Question: I have changed the internal "www" folder structure, i.e., moved "scss" folder to a folder "assets", created an "app" folder, etc. Now, when I am trying to run:
'ionic setup sass' (<URL>,
it creates a "css" folder in "www" but not "www/assets".
How can I update Ionic on structural changes? I have managed to update ".bowerrc" so it knows where to put packages, but it is only Bower that is aware of the new project structure.

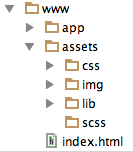
Answer: You can use whatever folder you want for your css files.
One thing you have to change is the gulp task in the :
'''
gulp.task('sass', function(done) {
gulp.src('./scss/ionic.app.scss')
.pipe(sass({
errLogToConsole: true
}))
.pipe(gulp.dest('./www/css/'))
.pipe(minifyCss({
keepSpecialComments: 0
}))
.pipe(rename({ extname: '.min.css' }))
.pipe(gulp.dest('./www/css/'))
.on('end', done);
});
'''
As you can see it transforms the file in the destination folder './www/css/'
'''
.pipe(gulp.dest('./www/css/'))
'''
That's the bit of code you have to change with the new path.
Don't forget to change your with the new path as well:
You don't have to change the ionic.project file as it already includes all the files in the folder (and subfolders) excluding (and subfolders); see <URL>:
> LiveReloadBy default, LiveReload will watch for changes in your www/ directory,
excluding www/lib/.
UPDATE:
Maybe someone is interested to change the root folder 'www'. We can do that but we have to instruct ionic to use a different name.
ionic.project has got an additional property: 'documentRoot':
'''
{
"name": "myApp",
"app_id": "",
"documentRoot": "app",
"gulpStartupTasks": [
"sass",
"watch"
],
"watchPatterns": [
"app/**/*",
"!app/lib/**/*"
]
}
'''
<URL> give more info on the topic.